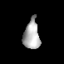
Tissue: skin
Cell type: Epithelial cells
Senescence score: 0.8193
Nuclear area (px): 462
Mean DAPI intensity: 173.511